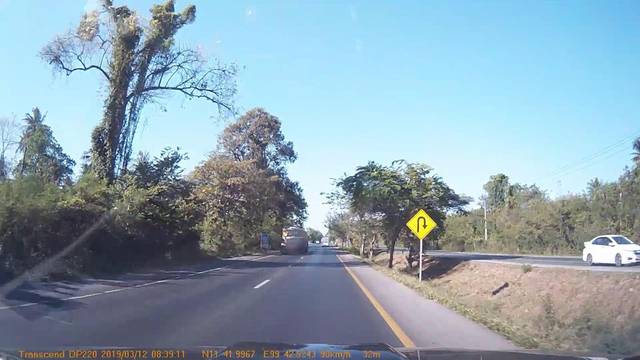
Region: Thailand
Coordinates: 11.7, 99.708